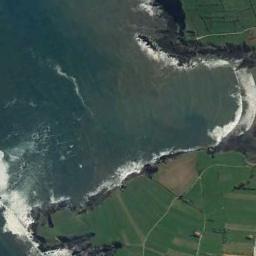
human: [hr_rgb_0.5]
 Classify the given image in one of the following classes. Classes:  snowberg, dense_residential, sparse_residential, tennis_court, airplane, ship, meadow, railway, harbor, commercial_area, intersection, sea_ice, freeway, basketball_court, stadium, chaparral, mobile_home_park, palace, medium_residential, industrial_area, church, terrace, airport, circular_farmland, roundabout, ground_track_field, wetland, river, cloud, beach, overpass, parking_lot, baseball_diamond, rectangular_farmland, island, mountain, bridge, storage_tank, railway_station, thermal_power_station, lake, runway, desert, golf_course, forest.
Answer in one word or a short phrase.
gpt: beach